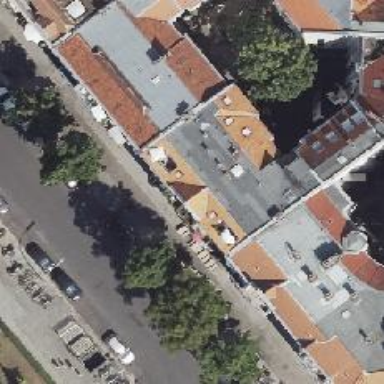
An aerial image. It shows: Hardware shop.